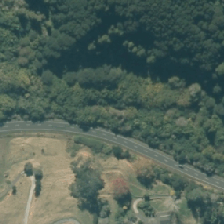
Land cover: manuka_kanuka